Aerial crown-view tile of a tropical tree (Barro Colorado Island, Panama), acquired 20250317:
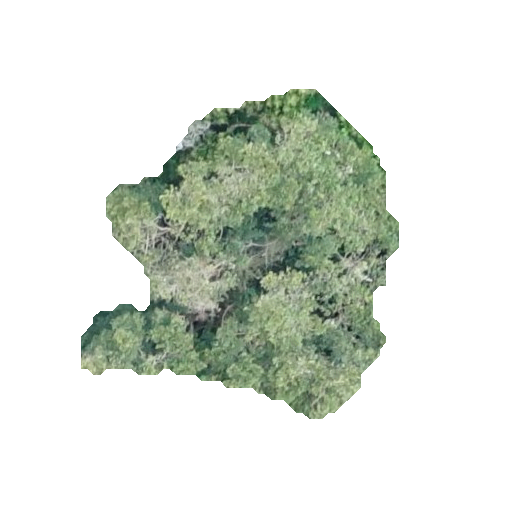
Species: Guapira myrtiflora
GBIF accepted scientific name: Guapira myrtiflora
Crown area: 103.234 m²